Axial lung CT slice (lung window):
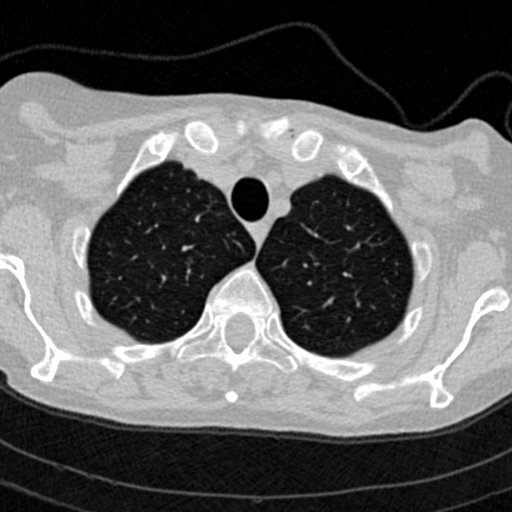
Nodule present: no